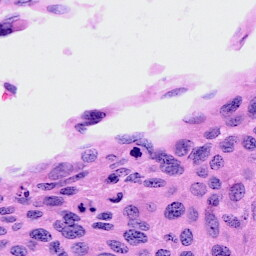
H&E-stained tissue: Cervix